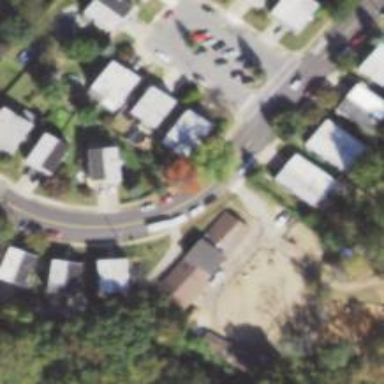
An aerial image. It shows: Alleyway designated as service road.